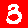
Digit: 3